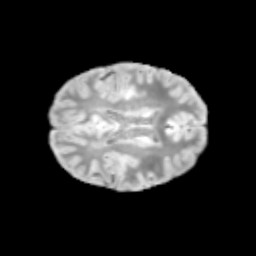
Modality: T2w
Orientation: axial
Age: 9
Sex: male
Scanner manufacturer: siemens
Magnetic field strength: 3 T
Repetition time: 3.8 s
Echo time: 0.07 s